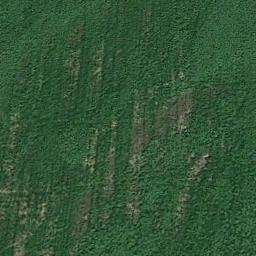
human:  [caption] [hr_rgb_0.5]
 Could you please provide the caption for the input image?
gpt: There is no grass in some parts of the meadow .

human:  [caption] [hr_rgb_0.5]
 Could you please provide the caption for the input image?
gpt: There are several trees on the grass .

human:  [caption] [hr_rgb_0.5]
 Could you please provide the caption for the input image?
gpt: There are lines of bare land on the meadow .

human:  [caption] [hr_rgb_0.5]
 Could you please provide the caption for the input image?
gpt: This meadow has dense grasses and parts of the meadow are relatively sparse .

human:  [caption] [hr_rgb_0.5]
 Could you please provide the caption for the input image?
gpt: A dense meadow with many green grass .